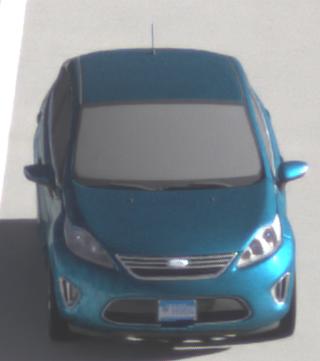
Make: Ford
Model: Fiesta
Detailed model: ’09 Sedan (seventh series)
Model produced from: 2010
Model produced until: 2017
Doors: 4
Color: blue
Road condition: dry road
Daytime: morning or afternoon
Contrast: high contrast